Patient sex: M
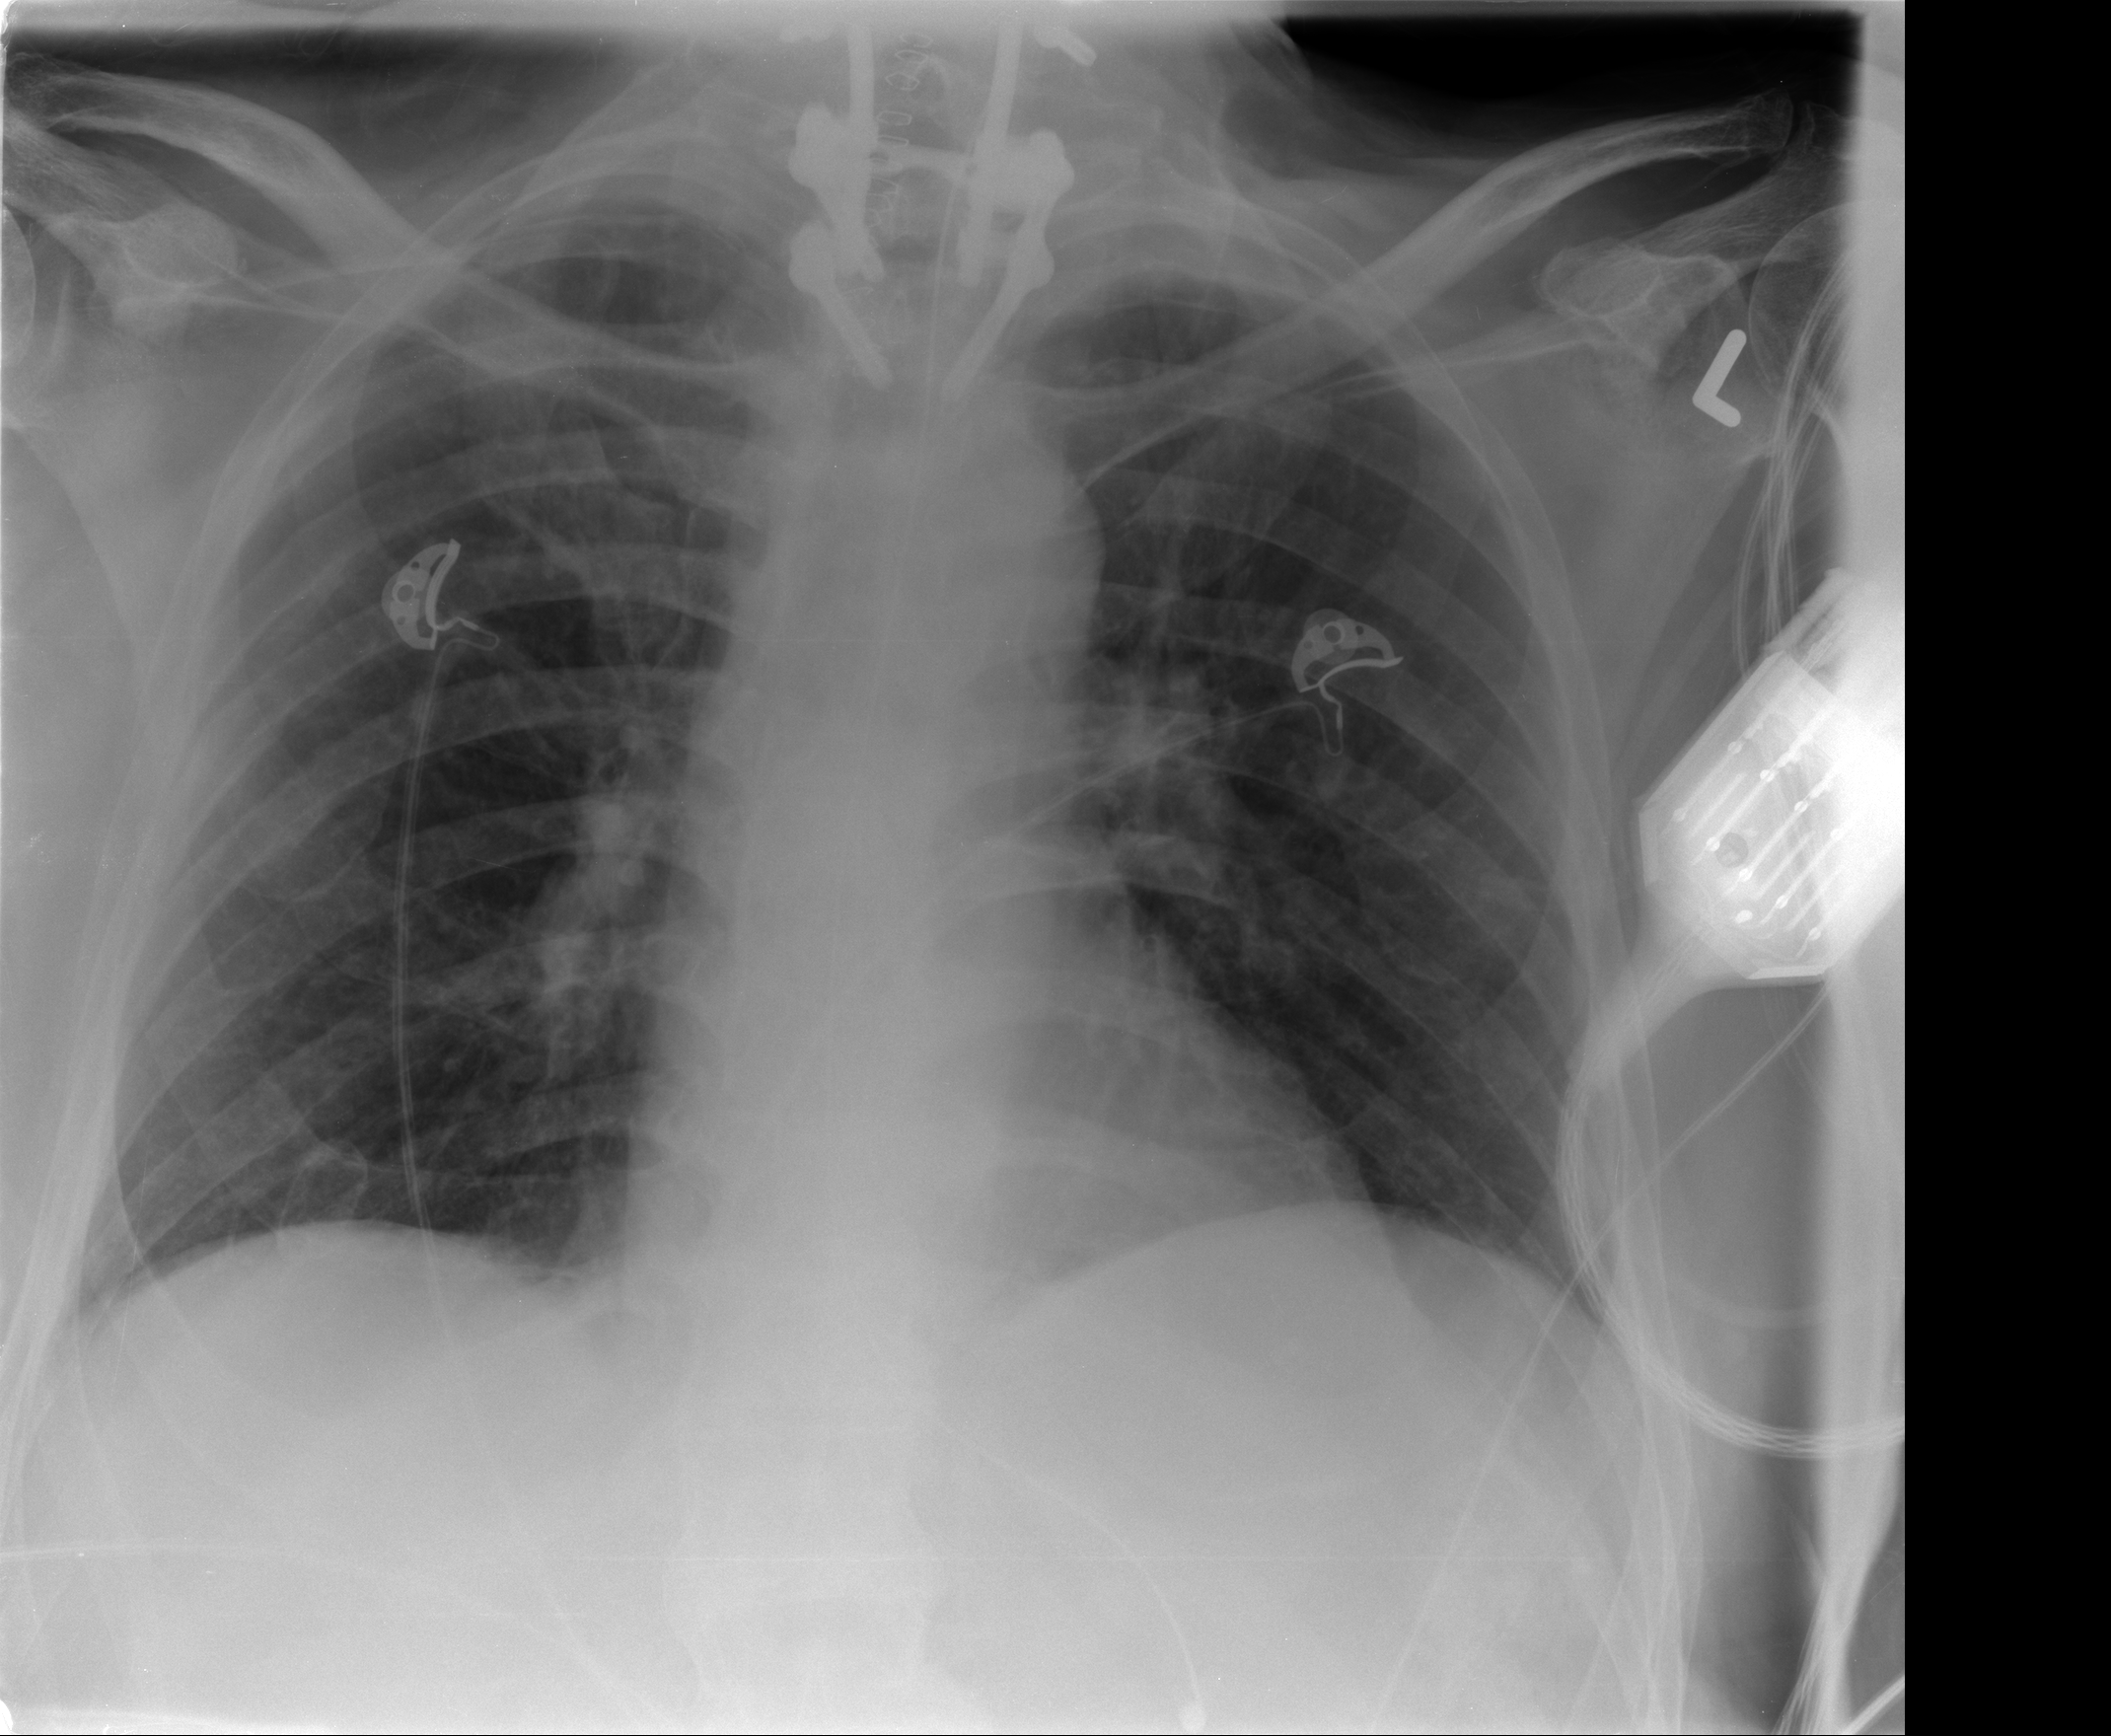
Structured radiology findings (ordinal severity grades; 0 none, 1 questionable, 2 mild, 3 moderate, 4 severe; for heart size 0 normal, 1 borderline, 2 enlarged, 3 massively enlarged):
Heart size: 0
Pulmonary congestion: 1
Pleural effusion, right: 0
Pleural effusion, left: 0
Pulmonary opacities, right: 0
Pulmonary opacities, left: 0
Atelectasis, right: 0
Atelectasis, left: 0